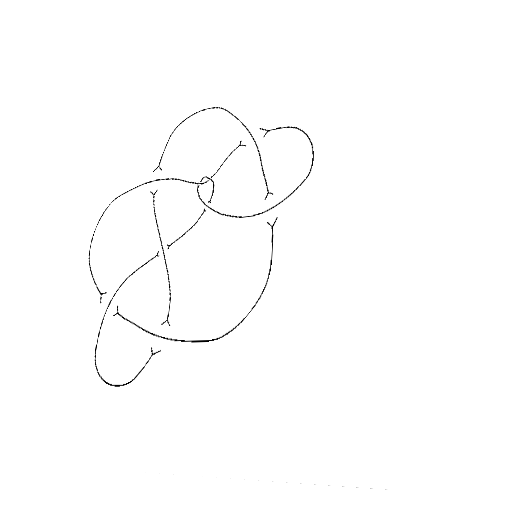
Crossing number: 9